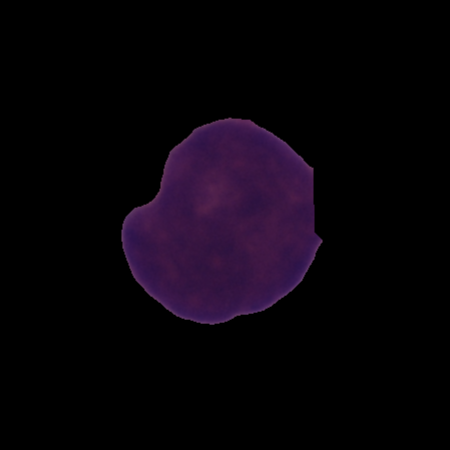
Label: cancer